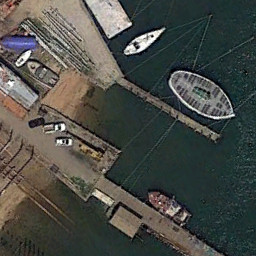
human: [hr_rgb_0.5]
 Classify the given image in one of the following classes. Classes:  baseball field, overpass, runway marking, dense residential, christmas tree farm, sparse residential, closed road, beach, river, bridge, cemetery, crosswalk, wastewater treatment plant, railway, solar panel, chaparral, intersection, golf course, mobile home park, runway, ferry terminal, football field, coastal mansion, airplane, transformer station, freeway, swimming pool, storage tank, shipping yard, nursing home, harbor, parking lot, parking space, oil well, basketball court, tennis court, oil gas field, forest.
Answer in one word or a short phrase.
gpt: ferry terminal